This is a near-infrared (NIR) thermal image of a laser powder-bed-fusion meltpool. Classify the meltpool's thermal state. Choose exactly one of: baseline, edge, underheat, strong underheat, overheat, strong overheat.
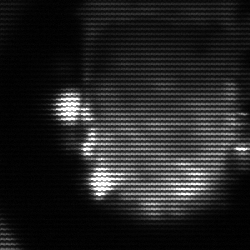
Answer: baseline